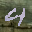
Label: 4